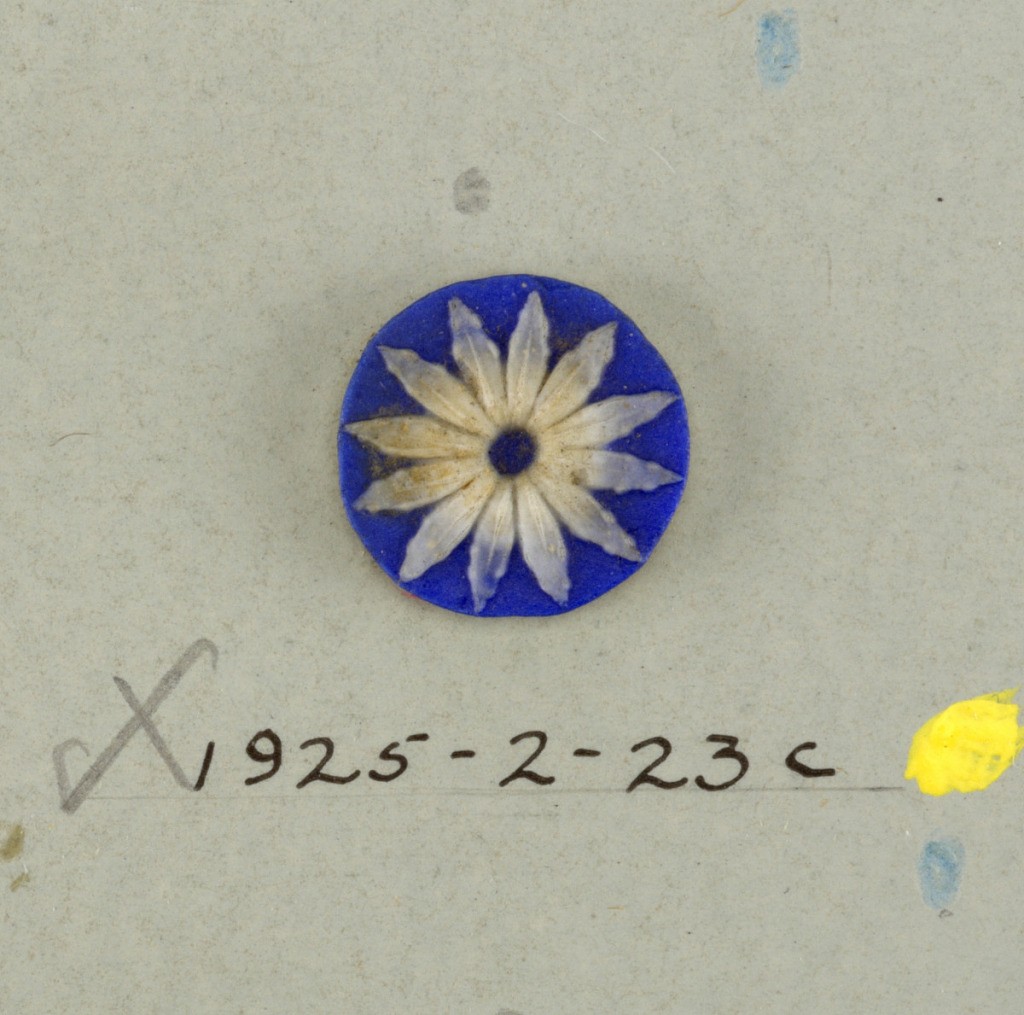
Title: Button
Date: late 18th century
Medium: Stoneware
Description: Three circular medallions in the style of Wedgwood Jasperware; open flower with twelve crinkled petals; white on blue.

On card 4